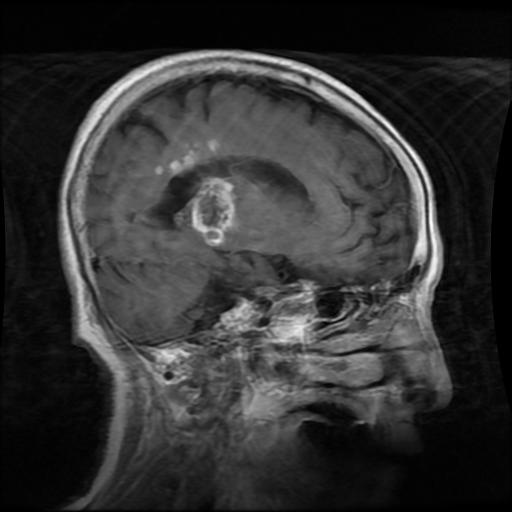
Label: glioma